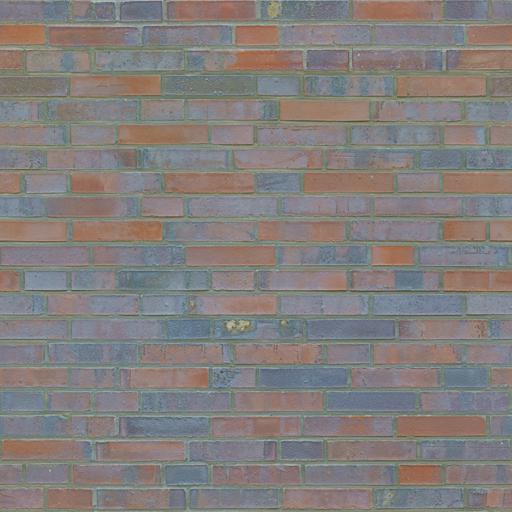
Tags: blue brick bricks dark grey modern